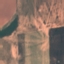
Land use / land cover class: AnnualCrop